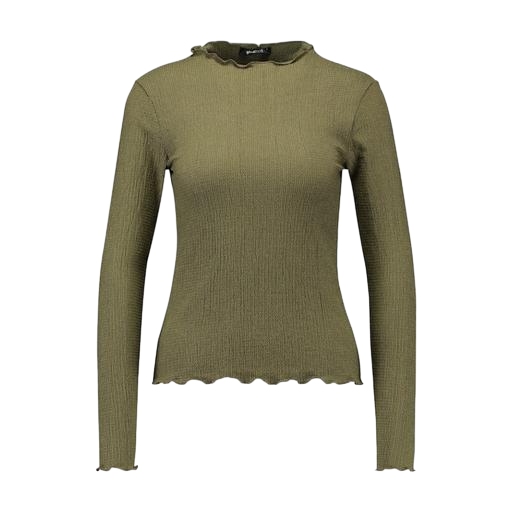
high-neck ribbed-jersey t-shirt, high-neck top, green polo-neck top, white background